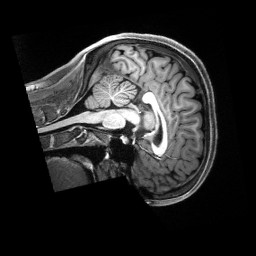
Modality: T1w
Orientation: sagittal
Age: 19
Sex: female
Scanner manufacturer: siemens
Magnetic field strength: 3 T
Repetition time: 2.5 s
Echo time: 0.00222 s